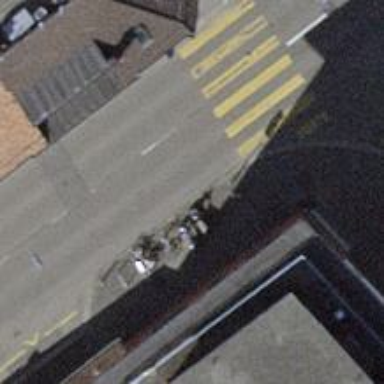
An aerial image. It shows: Bicycle repair station is available.